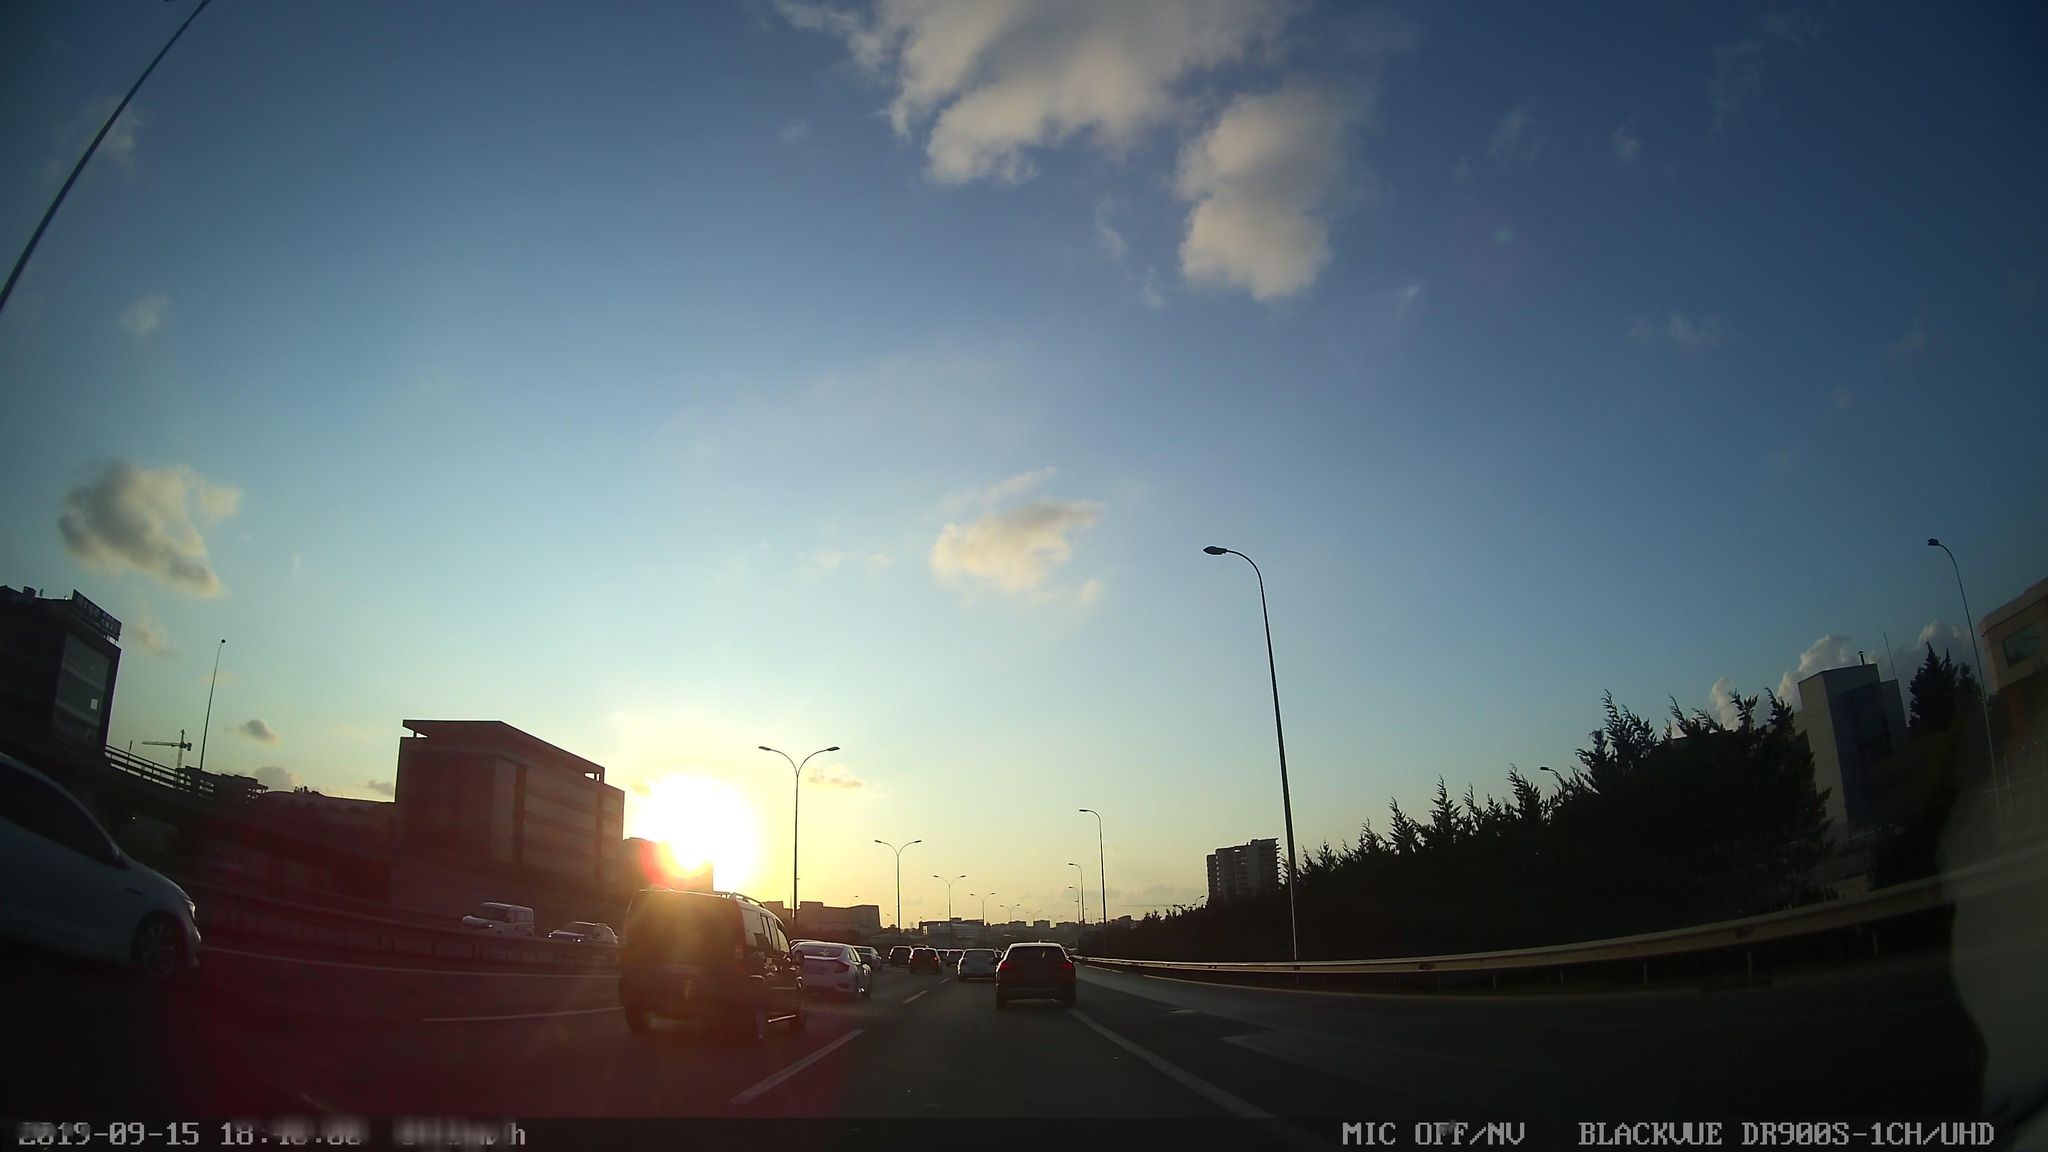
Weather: snowy
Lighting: dusk/dawn
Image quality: good
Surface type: driving surface
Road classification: motorway_link
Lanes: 3.0
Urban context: urban centre
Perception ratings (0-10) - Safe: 1.24, Lively: 4.09, Beautiful: 1.8, Boring: 3.49, Depressing: 5.57, Wealthy: 1.75